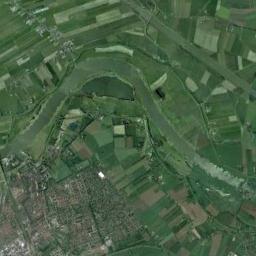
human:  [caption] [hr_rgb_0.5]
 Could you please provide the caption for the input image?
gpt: There are many trees on either side of the river .

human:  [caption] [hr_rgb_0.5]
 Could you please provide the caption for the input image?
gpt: The river goes through green farmland .

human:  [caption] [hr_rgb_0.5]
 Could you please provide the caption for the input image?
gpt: The green river goes through the farmland and a residential area is next to the river .

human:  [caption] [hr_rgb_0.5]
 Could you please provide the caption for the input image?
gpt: A crystal-limpid river curved at right angles, With green and tan mixed fields and cities on both sides of the bank .

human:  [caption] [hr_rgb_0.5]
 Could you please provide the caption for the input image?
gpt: There are many green farmlands near the river .